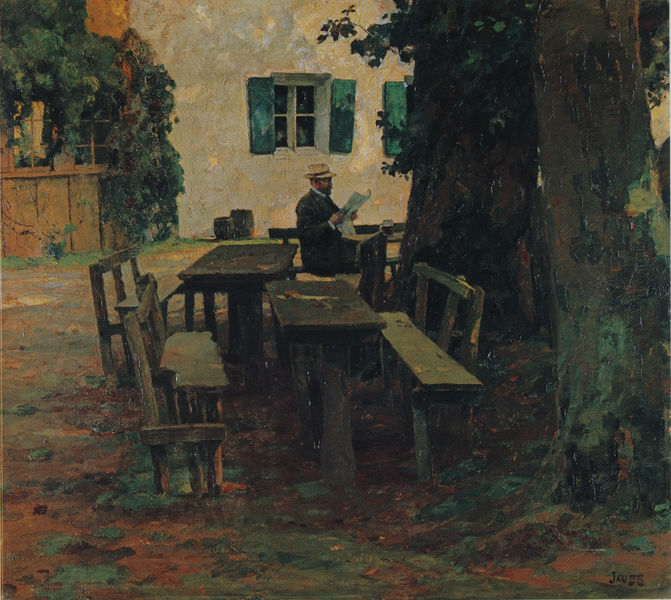
Titel: In einem Dachauer Wirtsgarten
Künstler: Georg Jauss
Institution: Privatbesitz
Schlagwörter: baum, blau, blätter, dunkel, gemälde, laub, mann, schatten, weiß, baumstämme, bäume, gelb, grün, impressionismus, sitzen, braun, fenster, glas, grau, hell, holz, hut, licht, schwarz, stuhl, tisch, tische, gebäude, gras, haus, park, zaun, anzug, bart, wand, herr, signatur, baumstamm, erde, natur, stamm, zweige, busch, hütte, pastos, boden, fensterläden, garten, ranken, sommer, papier, hof, pause, läden, bank, strohhut, hutband, monet, lesen, sitzgruppe, sakko, anbau, fensterladen, veranda, bierkrug, moos, draußen, zeitung, brille, bier, laubbaum, fass, liebermann, bänke, ranke, wurzeln, efeu, gut, grad, lesender, holzbank, freiluftmalerei, platane, plein air, schattig, leser, fässer, lesend, sitzbank, zeitungsleser, laube, gasthaus, wirtshaus, lese, fenser, pergola, jalousien, biergarten, jauss, sxchwarz, tish, bänke tische, leden, bank#, haus bauerhoff